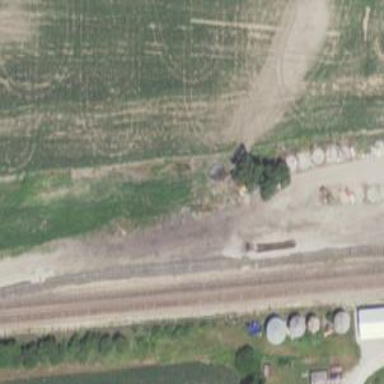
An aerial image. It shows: Abandoned railway.